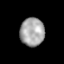
Tissue: lung
Cell type: T cells
Senescence score: 0.5759
Nuclear area (px): 670
Mean DAPI intensity: 166.772